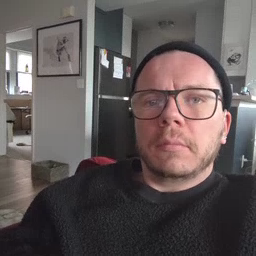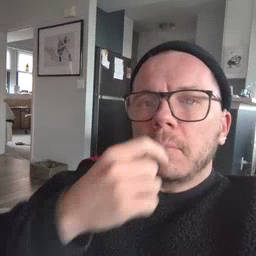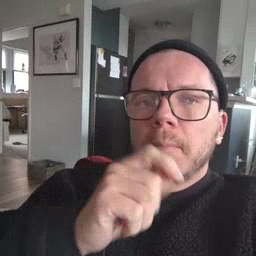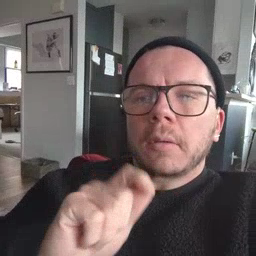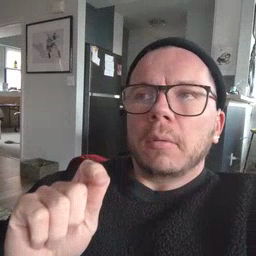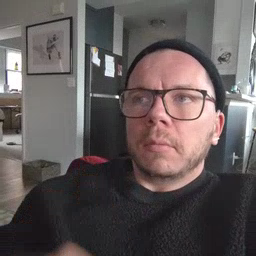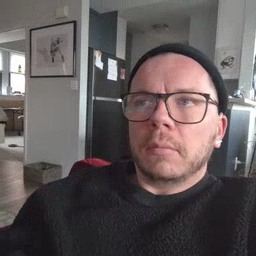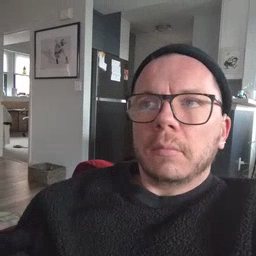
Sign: pencil